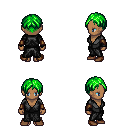
a pixel art fantasy rpg character, female body template, human, dark skin, gray robe, metal pants, green parted hairstyle, leather bracers, brown shoes, four views (front, back, left, right), 2x2 character sprite sheet, small pixel art, hard edges, no anti-aliasing